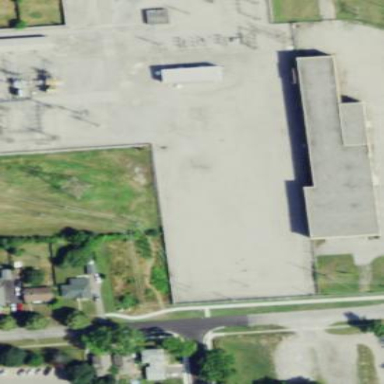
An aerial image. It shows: Power substation.